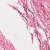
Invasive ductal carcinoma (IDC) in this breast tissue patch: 0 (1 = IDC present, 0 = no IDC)